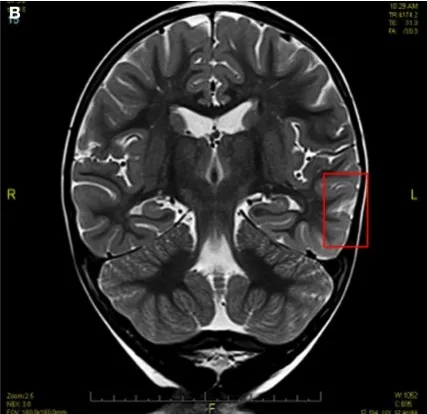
Hyperintense lesions of PRES.
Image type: radiology (mri)